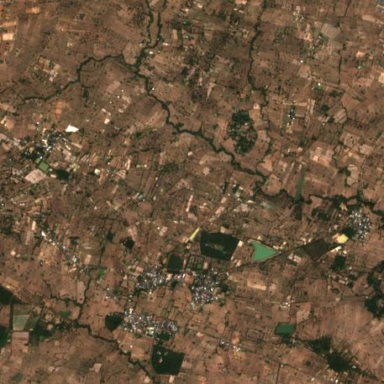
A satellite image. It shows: Farmland cultivating rice.